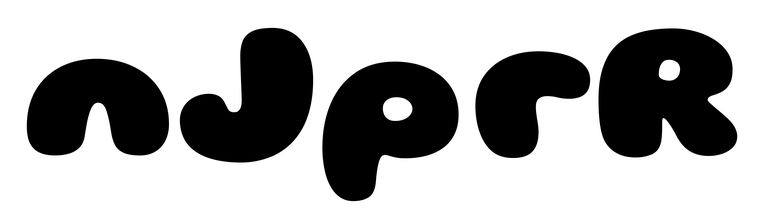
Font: Gluten_Black